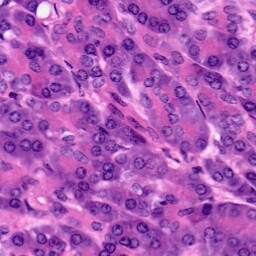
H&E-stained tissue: Pancreatic